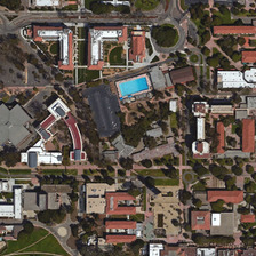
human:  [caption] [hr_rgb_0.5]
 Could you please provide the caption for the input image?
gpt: This school covers a large area.

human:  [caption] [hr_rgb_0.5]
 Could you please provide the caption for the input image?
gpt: the whole red over the school .

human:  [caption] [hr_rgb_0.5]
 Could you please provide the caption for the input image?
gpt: This school covers a large area.

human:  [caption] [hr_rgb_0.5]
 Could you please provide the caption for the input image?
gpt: The school has a wide area.

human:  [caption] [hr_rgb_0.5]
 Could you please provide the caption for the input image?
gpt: the whole red over the school .